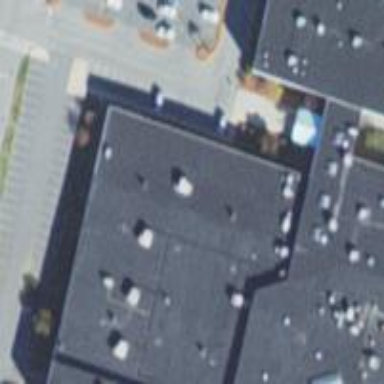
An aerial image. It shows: Department store building. It is part of larger structure.